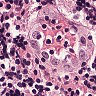
Metastatic tissue present: no